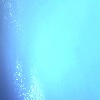
Label: water